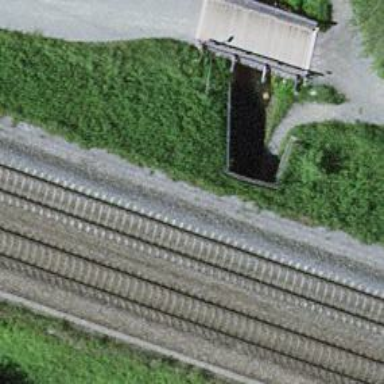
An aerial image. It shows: Tunnel.